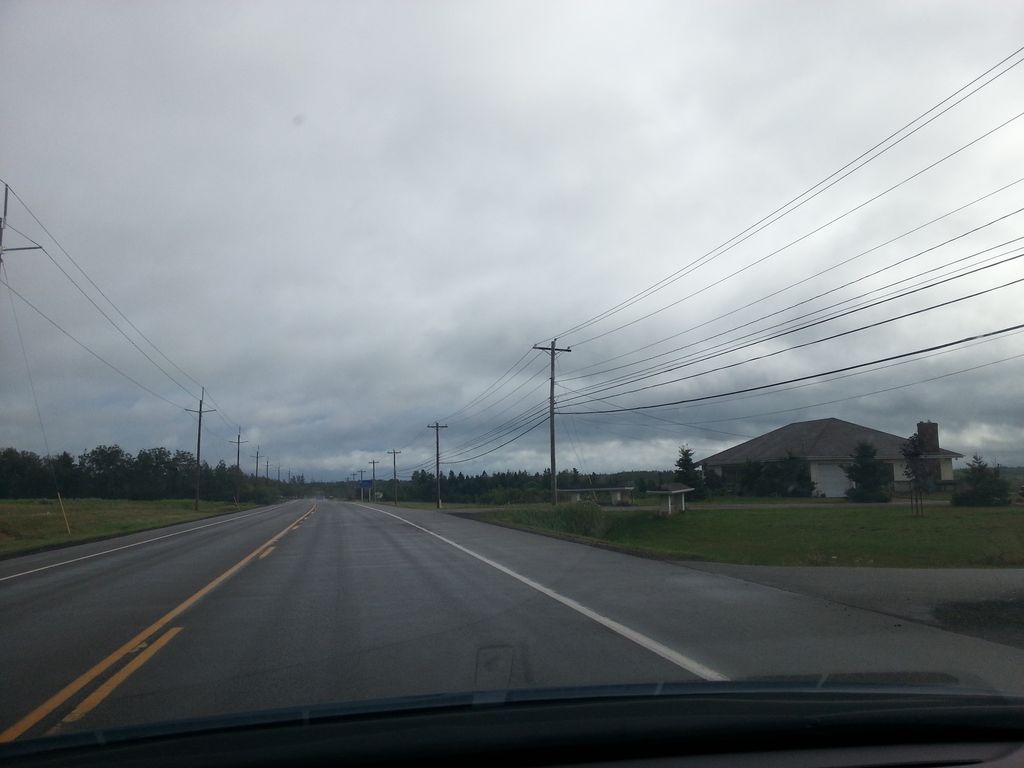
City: charlottetown